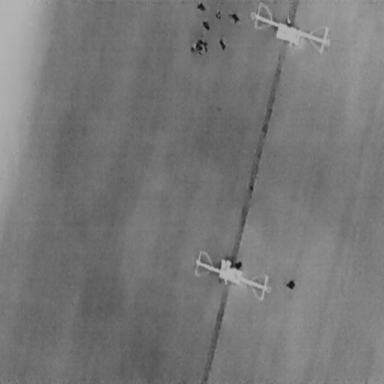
There are nine People in the infrared image.